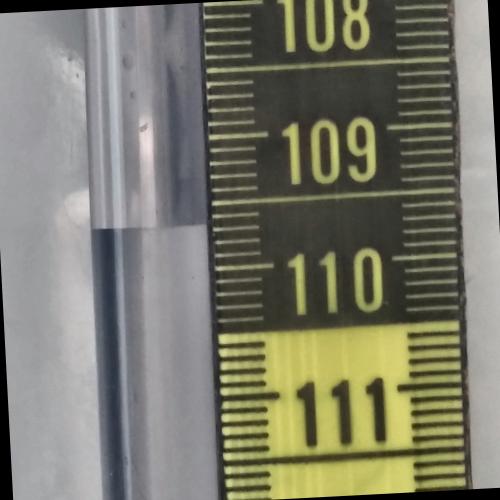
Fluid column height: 109.6 cm